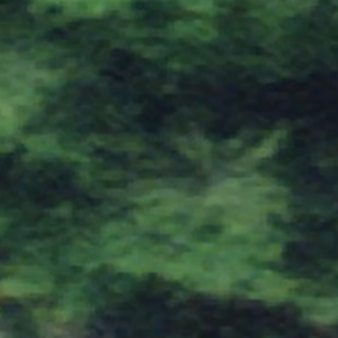
Label: other